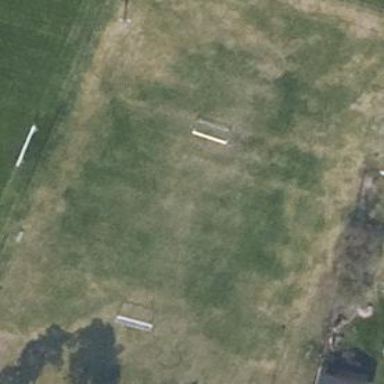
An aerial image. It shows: Soccer pitch for leisureland activities.